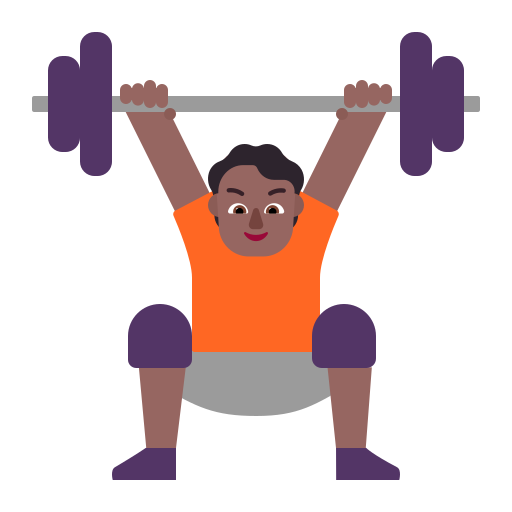
person lifting weights flat  dark